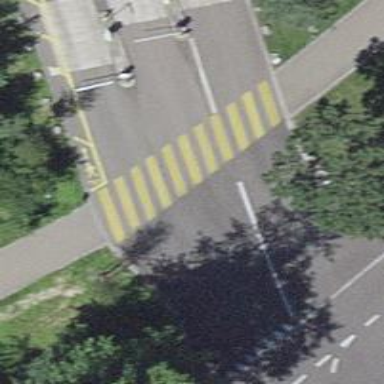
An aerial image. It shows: Zebra crossing on the road.